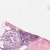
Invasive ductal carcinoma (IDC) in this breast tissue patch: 0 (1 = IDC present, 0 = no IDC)